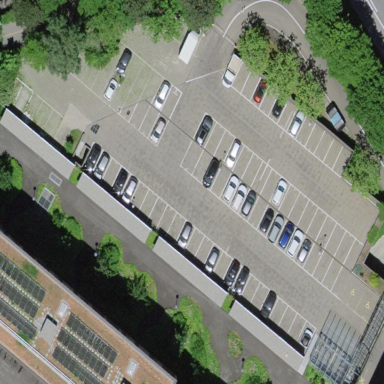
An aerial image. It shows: Parking area with surface.